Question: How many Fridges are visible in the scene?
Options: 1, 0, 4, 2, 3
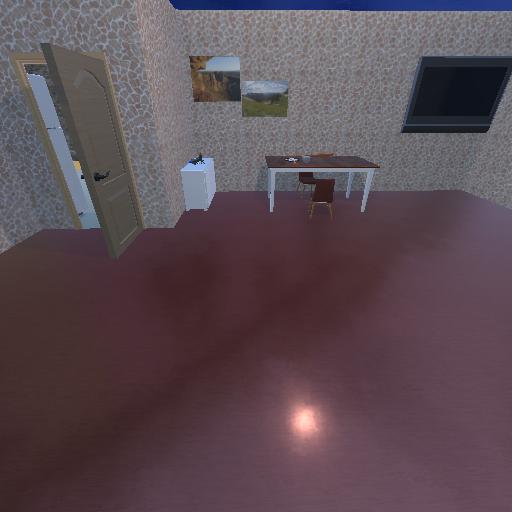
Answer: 1